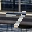
Label: 7